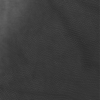
Label: not_dusty